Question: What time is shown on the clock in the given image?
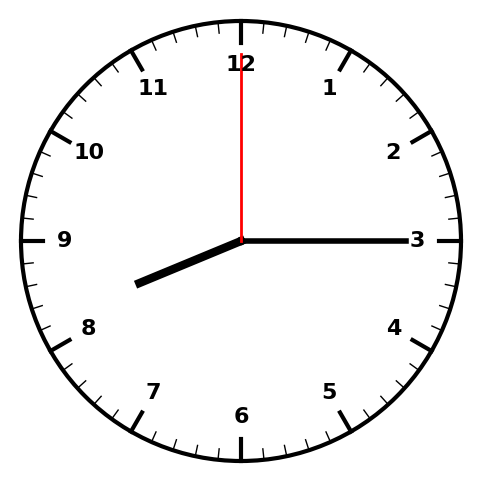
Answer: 08:15:00